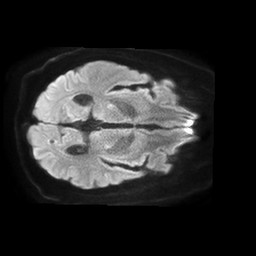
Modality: TRACE
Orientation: axial
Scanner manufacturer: philips
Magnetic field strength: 1.5 T
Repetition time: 4.6 s
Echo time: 0.09059 s